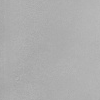
Atmospheric dust classification: dusty